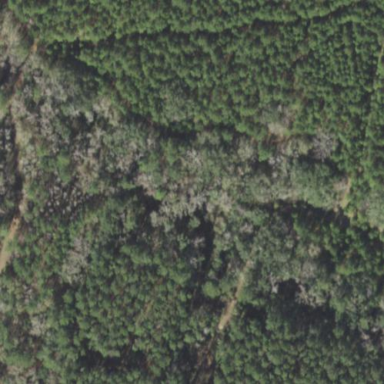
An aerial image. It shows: Needle-leaved woodland.